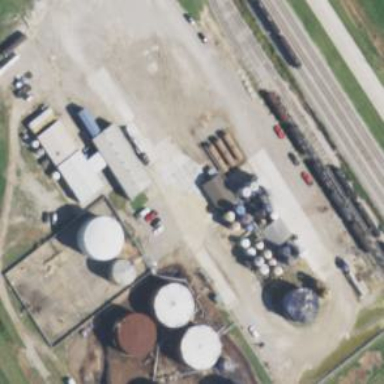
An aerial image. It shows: Storage tank that is man-made.